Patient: sex F, age 59
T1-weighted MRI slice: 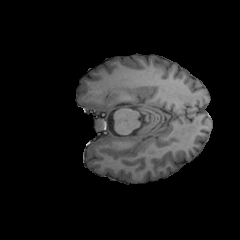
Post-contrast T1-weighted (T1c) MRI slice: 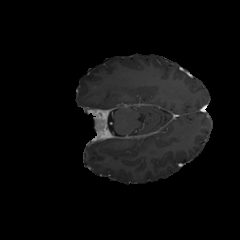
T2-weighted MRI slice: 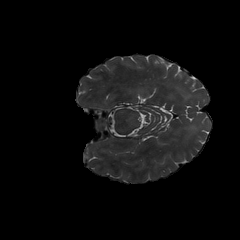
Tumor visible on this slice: no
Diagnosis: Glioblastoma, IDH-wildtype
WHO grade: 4